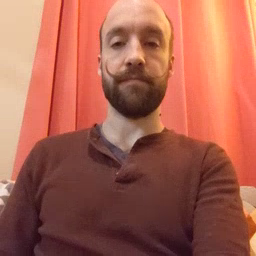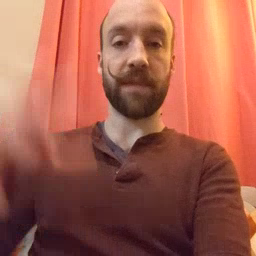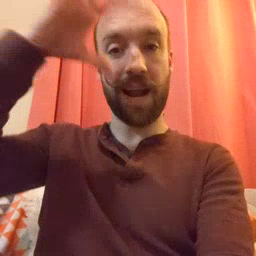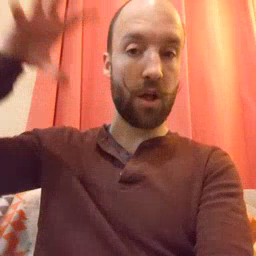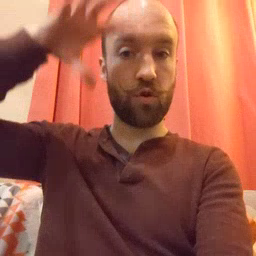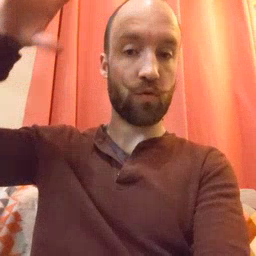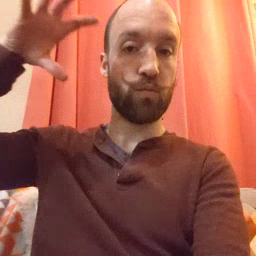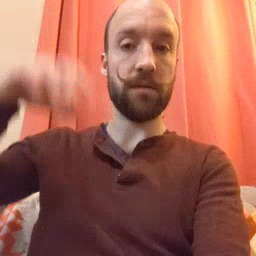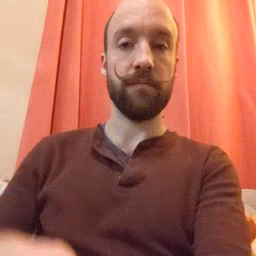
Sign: cloud